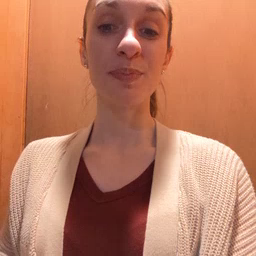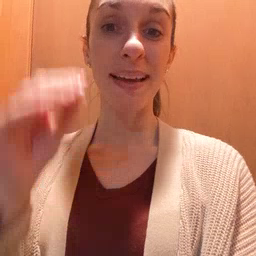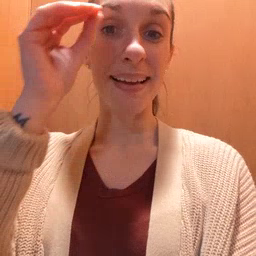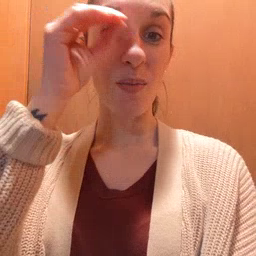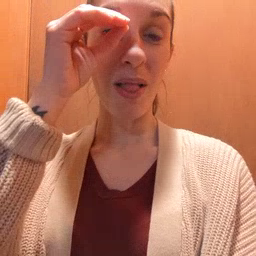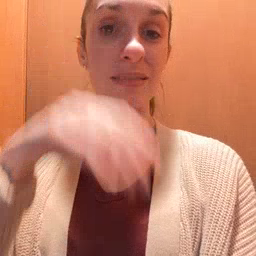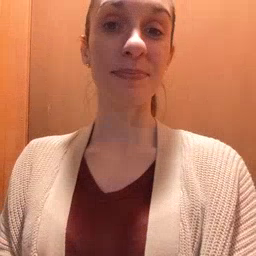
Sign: owl